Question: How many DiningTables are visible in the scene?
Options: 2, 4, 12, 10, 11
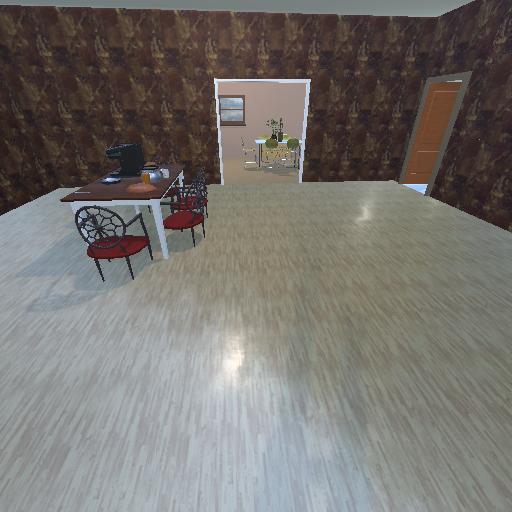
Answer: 2